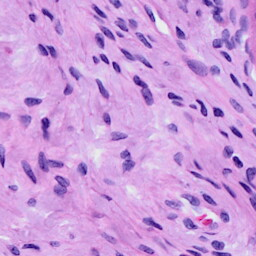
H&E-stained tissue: Cervix